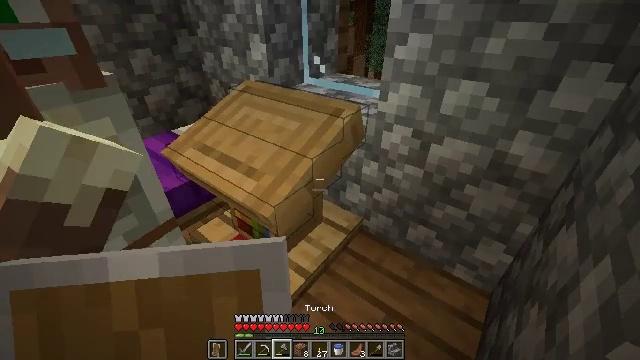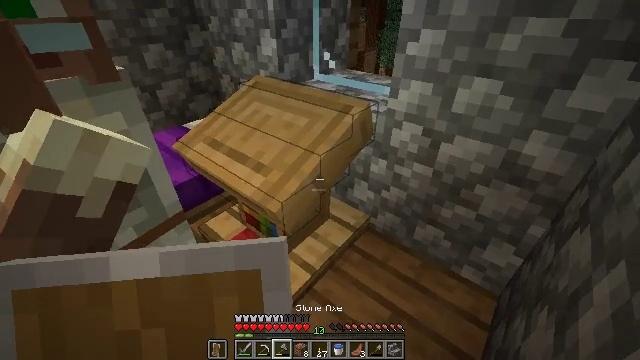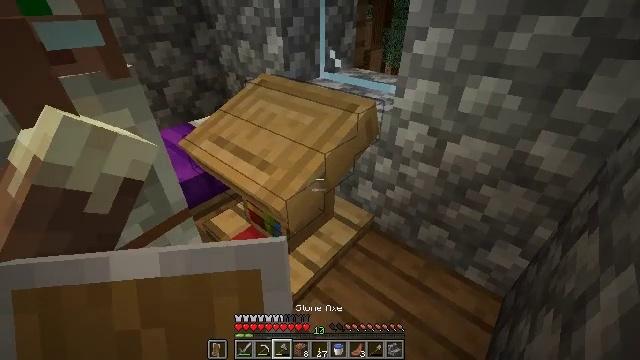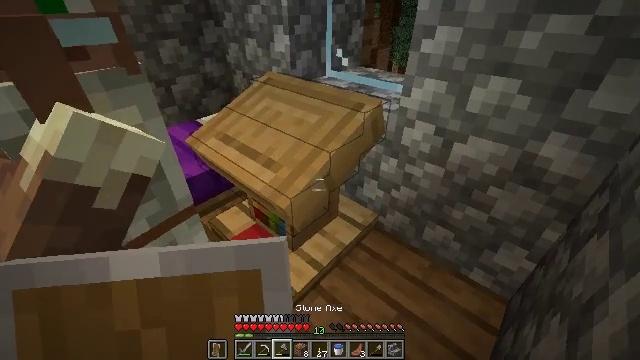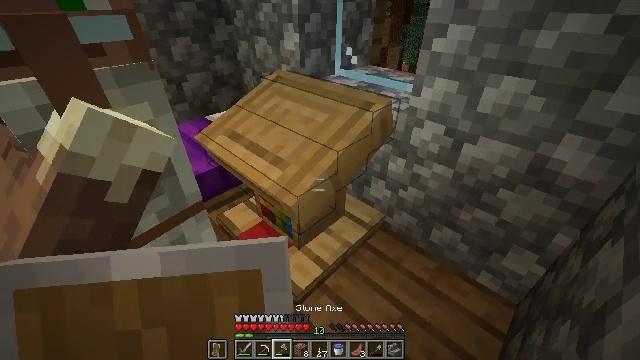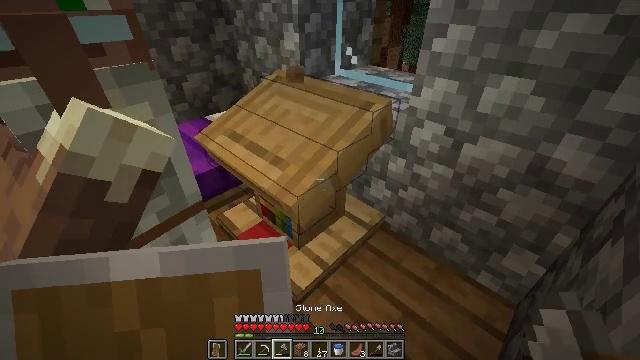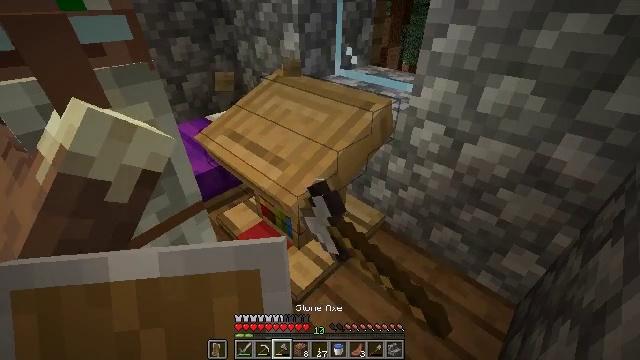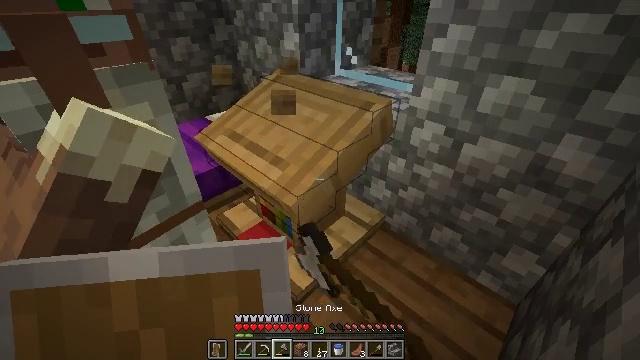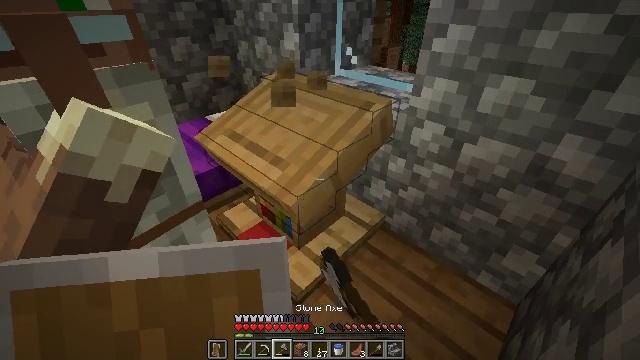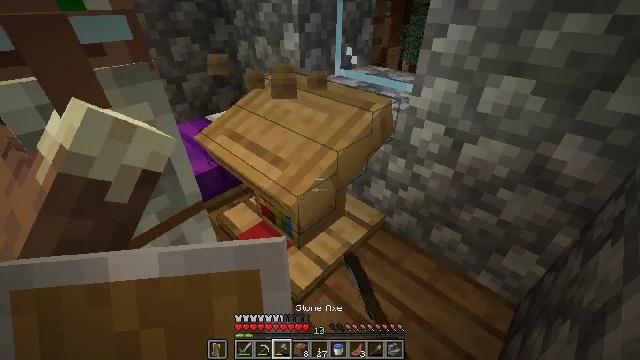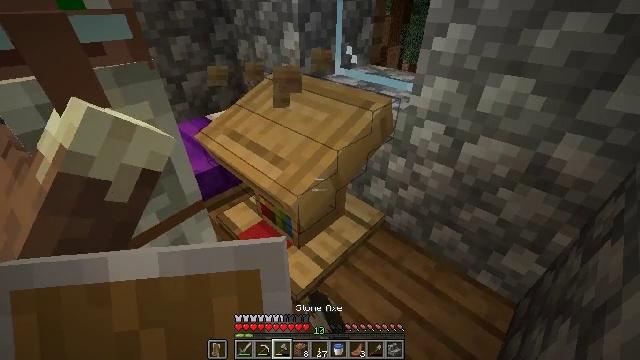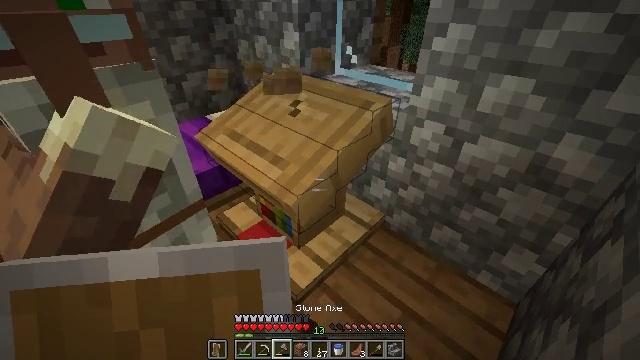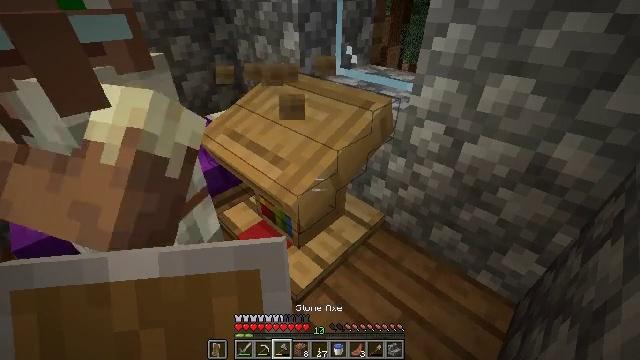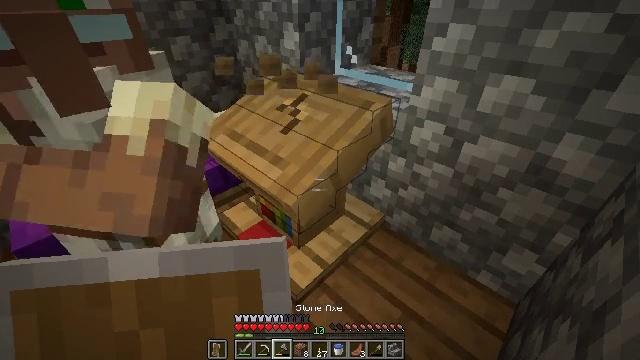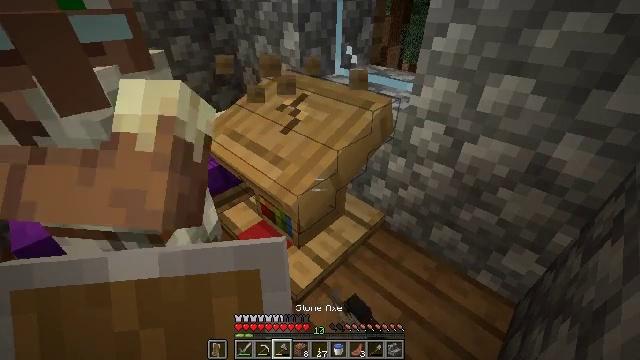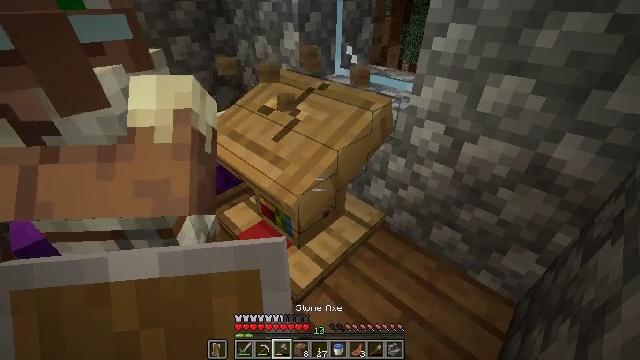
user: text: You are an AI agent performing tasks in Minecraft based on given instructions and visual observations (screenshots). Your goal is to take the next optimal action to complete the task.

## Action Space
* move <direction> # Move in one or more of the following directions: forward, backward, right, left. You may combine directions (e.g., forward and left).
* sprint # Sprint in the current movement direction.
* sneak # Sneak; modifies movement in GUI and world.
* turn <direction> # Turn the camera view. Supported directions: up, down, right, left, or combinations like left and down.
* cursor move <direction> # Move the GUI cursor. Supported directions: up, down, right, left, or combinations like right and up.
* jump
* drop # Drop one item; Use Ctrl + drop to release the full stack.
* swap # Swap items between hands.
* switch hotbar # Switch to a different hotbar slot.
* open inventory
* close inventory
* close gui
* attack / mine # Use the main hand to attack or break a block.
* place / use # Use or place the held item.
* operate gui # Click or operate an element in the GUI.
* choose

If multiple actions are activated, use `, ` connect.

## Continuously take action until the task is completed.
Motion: motion action
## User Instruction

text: Collect the lectern by destroying it.
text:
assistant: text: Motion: turn left, switch to hotbar 3
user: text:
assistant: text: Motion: turn left
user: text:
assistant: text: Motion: turn left
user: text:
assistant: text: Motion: turn left
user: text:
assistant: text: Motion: attack / mine
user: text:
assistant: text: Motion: attack / mine
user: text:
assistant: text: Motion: attack / mine
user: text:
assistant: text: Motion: attack / mine
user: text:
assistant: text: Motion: attack / mine
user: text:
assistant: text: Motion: attack / mine
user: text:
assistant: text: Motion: attack / mine
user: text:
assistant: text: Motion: attack / mine
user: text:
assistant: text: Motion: attack / mine
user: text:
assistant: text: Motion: attack / mine
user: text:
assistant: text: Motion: attack / mine
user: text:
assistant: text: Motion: attack / mine
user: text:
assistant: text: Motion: attack / mine
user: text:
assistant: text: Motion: attack / mine
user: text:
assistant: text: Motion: attack / mine
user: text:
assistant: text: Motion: attack / mine
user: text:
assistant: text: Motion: attack / mine
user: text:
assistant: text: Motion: attack / mine
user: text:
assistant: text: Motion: attack / mine
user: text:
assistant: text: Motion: attack / mine
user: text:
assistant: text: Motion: attack / mine
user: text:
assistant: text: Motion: attack / mine
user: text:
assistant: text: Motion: attack / mine
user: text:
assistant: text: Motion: attack / mine
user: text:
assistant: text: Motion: move forward
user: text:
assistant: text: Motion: move forward